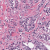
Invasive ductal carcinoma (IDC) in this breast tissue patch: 1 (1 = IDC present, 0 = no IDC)